Field crop: maize
Growth stage: 1
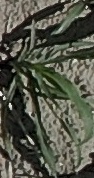
Species: sorghum